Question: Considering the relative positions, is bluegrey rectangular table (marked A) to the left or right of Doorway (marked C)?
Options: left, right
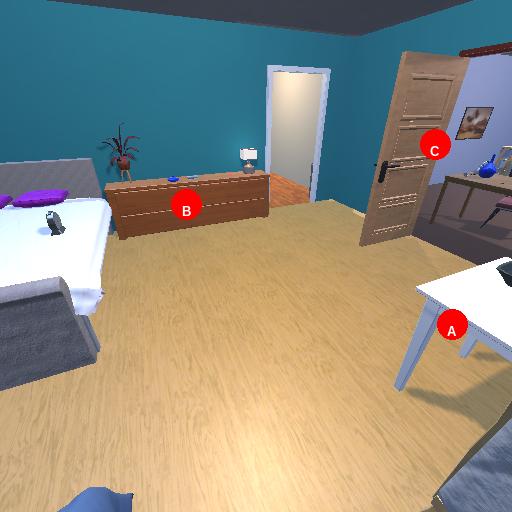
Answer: left